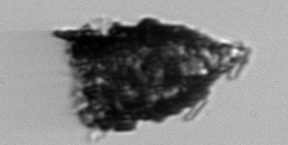
Label: Tintinnopsis